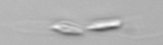
Label: Dinobryon